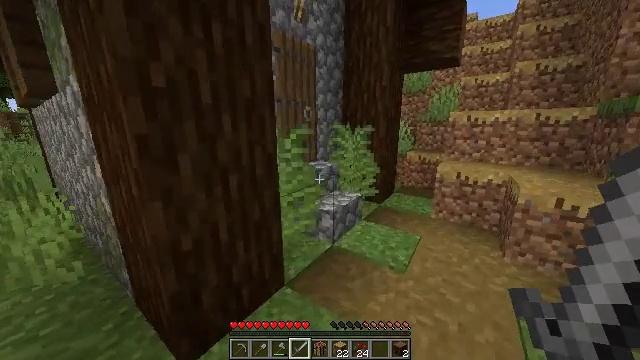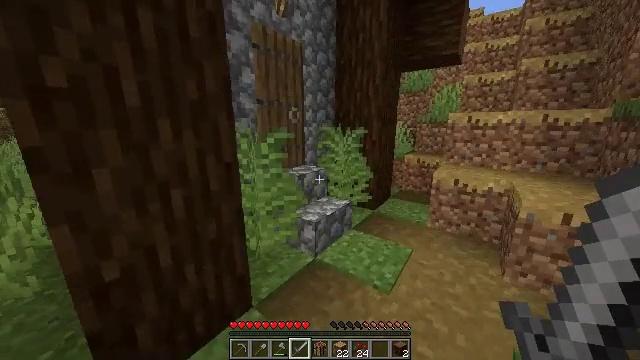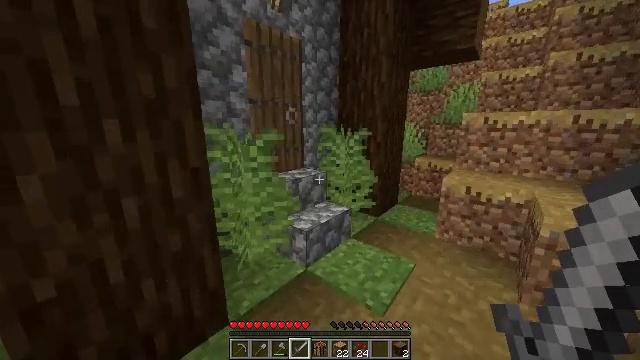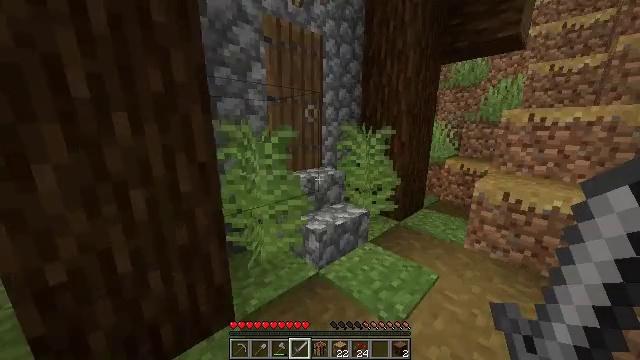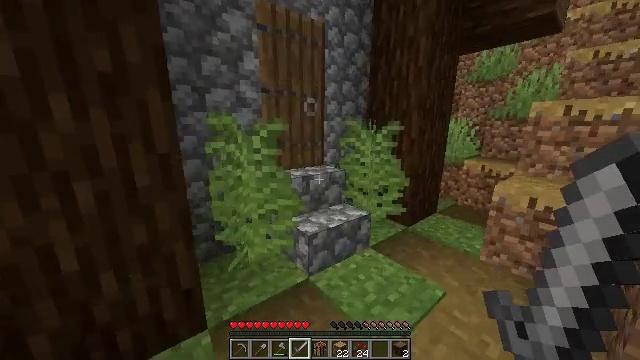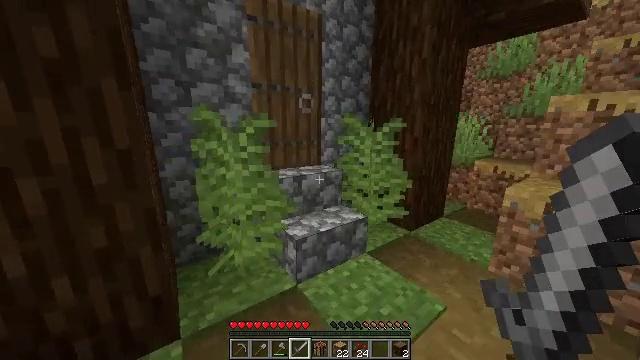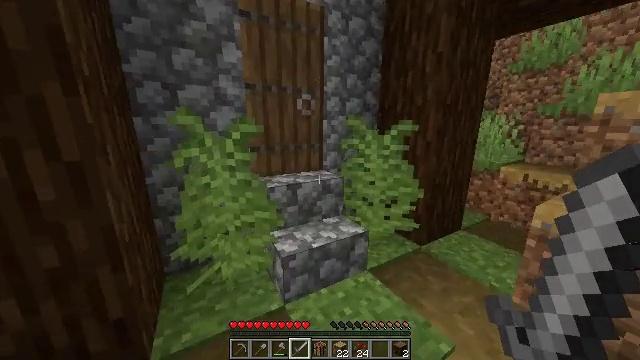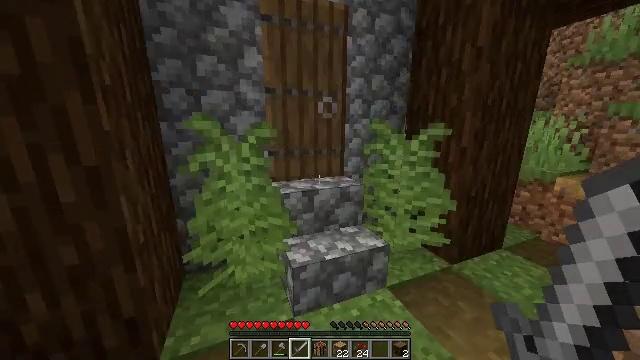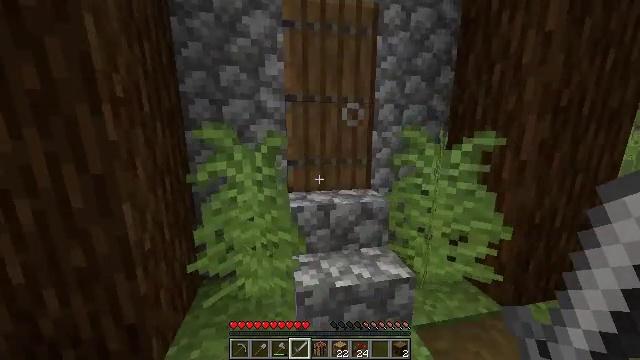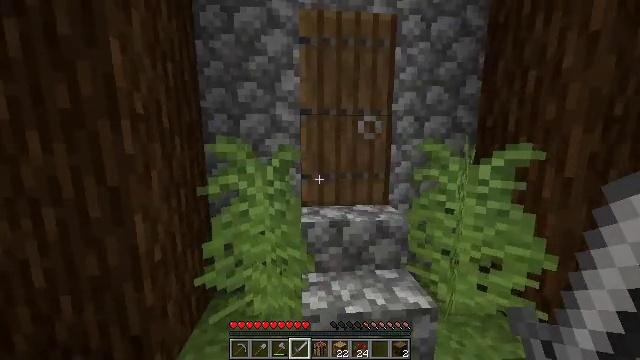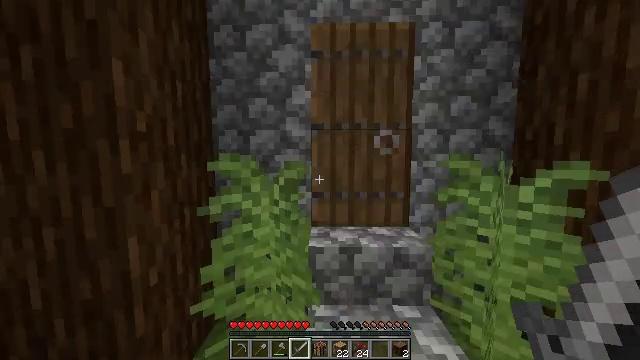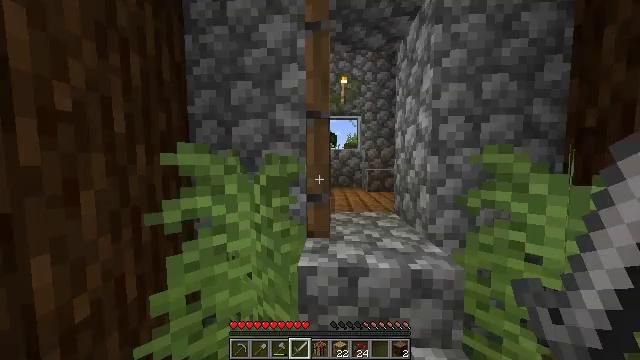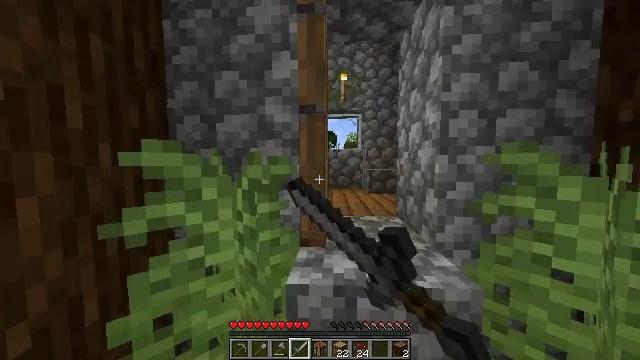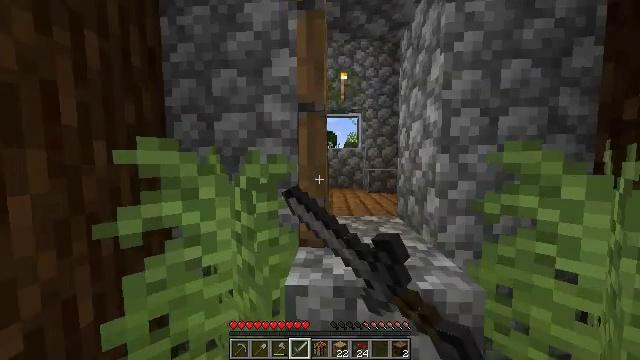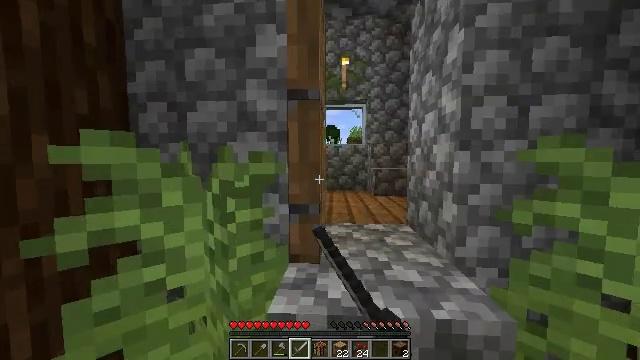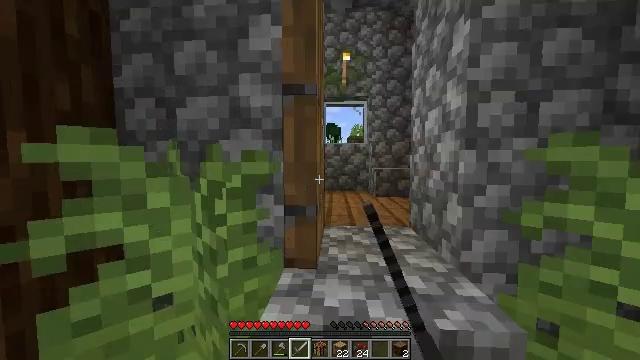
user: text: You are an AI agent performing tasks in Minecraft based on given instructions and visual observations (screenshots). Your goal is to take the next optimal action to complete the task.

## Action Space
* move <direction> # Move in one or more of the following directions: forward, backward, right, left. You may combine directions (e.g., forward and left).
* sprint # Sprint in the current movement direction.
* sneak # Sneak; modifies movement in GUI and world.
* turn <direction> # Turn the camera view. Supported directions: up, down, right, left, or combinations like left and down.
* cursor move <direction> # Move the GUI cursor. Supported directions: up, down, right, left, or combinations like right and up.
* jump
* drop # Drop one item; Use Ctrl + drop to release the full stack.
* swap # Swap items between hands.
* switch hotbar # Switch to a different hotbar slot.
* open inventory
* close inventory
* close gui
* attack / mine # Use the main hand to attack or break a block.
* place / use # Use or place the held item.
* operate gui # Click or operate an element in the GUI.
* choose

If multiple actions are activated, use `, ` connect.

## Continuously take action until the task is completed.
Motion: motion action
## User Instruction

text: Mine the blue bed to pick it up.
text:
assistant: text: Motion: move forward and move right, sprint, turn left
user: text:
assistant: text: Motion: move forward and move right, sprint, turn left
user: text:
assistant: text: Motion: move forward and move right, sprint, turn left
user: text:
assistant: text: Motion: move forward and move right, sprint, turn left
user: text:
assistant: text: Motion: move forward and move right, sprint, turn left
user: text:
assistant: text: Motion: move forward and move right, sprint, turn left
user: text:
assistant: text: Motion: move forward and move right, sprint, turn left
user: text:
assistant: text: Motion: move forward and move right, sprint, turn left and up
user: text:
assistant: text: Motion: move forward, turn left and up
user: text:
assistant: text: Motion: move forward, turn left and up
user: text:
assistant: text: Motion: move forward, turn left, use / place
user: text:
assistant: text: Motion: use / place
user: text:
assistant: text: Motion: use / place
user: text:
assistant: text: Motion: use / place
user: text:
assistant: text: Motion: no_op
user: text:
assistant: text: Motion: move forward, turn right and down
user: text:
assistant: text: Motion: move forward, turn right and down
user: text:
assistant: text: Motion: move forward, turn down
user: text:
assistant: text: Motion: move forward, turn down
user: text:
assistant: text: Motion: move forward, turn down
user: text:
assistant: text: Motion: move forward, turn right and down
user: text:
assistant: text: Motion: move forward, turn down
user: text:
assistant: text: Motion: move forward
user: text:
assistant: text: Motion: move forward and move right, turn down
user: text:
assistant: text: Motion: move forward and move right, turn down
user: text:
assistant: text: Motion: move forward and move right, turn down
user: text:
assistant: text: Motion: move forward and move right, turn left and down
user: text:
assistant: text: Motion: move forward, turn left
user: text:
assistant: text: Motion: move forward, turn left
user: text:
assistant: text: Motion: move forward, turn left